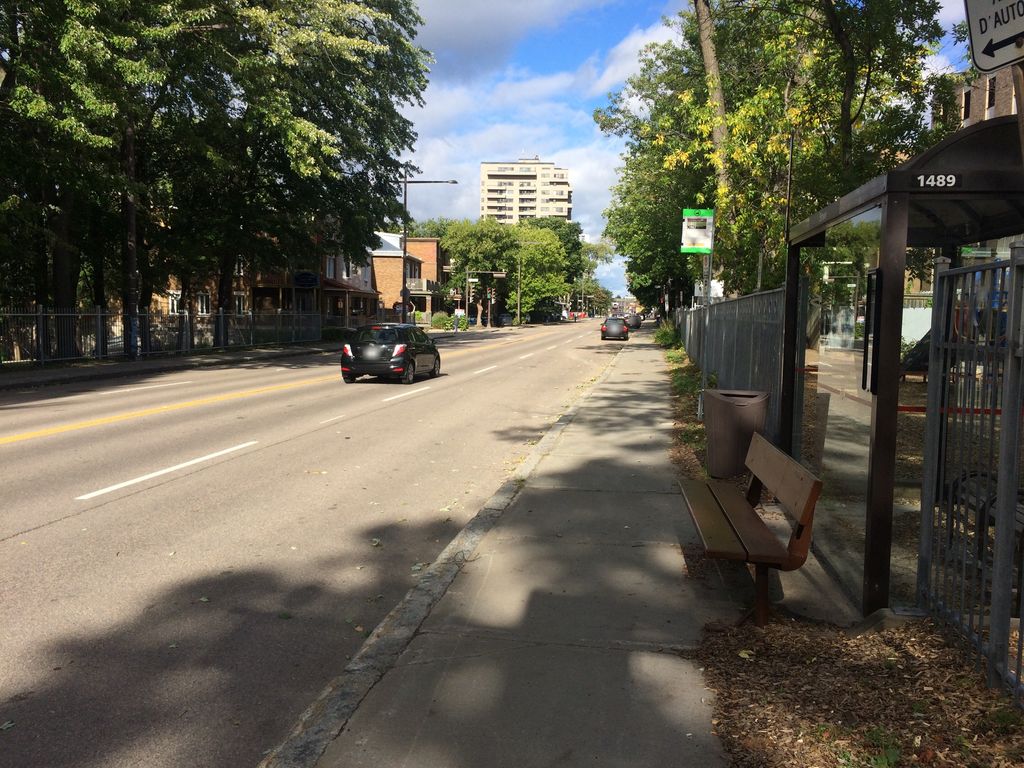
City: quebec_city